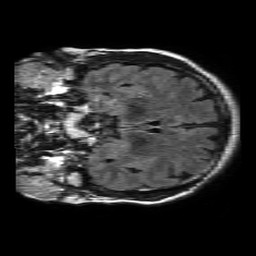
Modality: FLAIR
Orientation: coronal
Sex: female
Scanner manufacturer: philips
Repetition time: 11 s
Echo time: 0.125 s